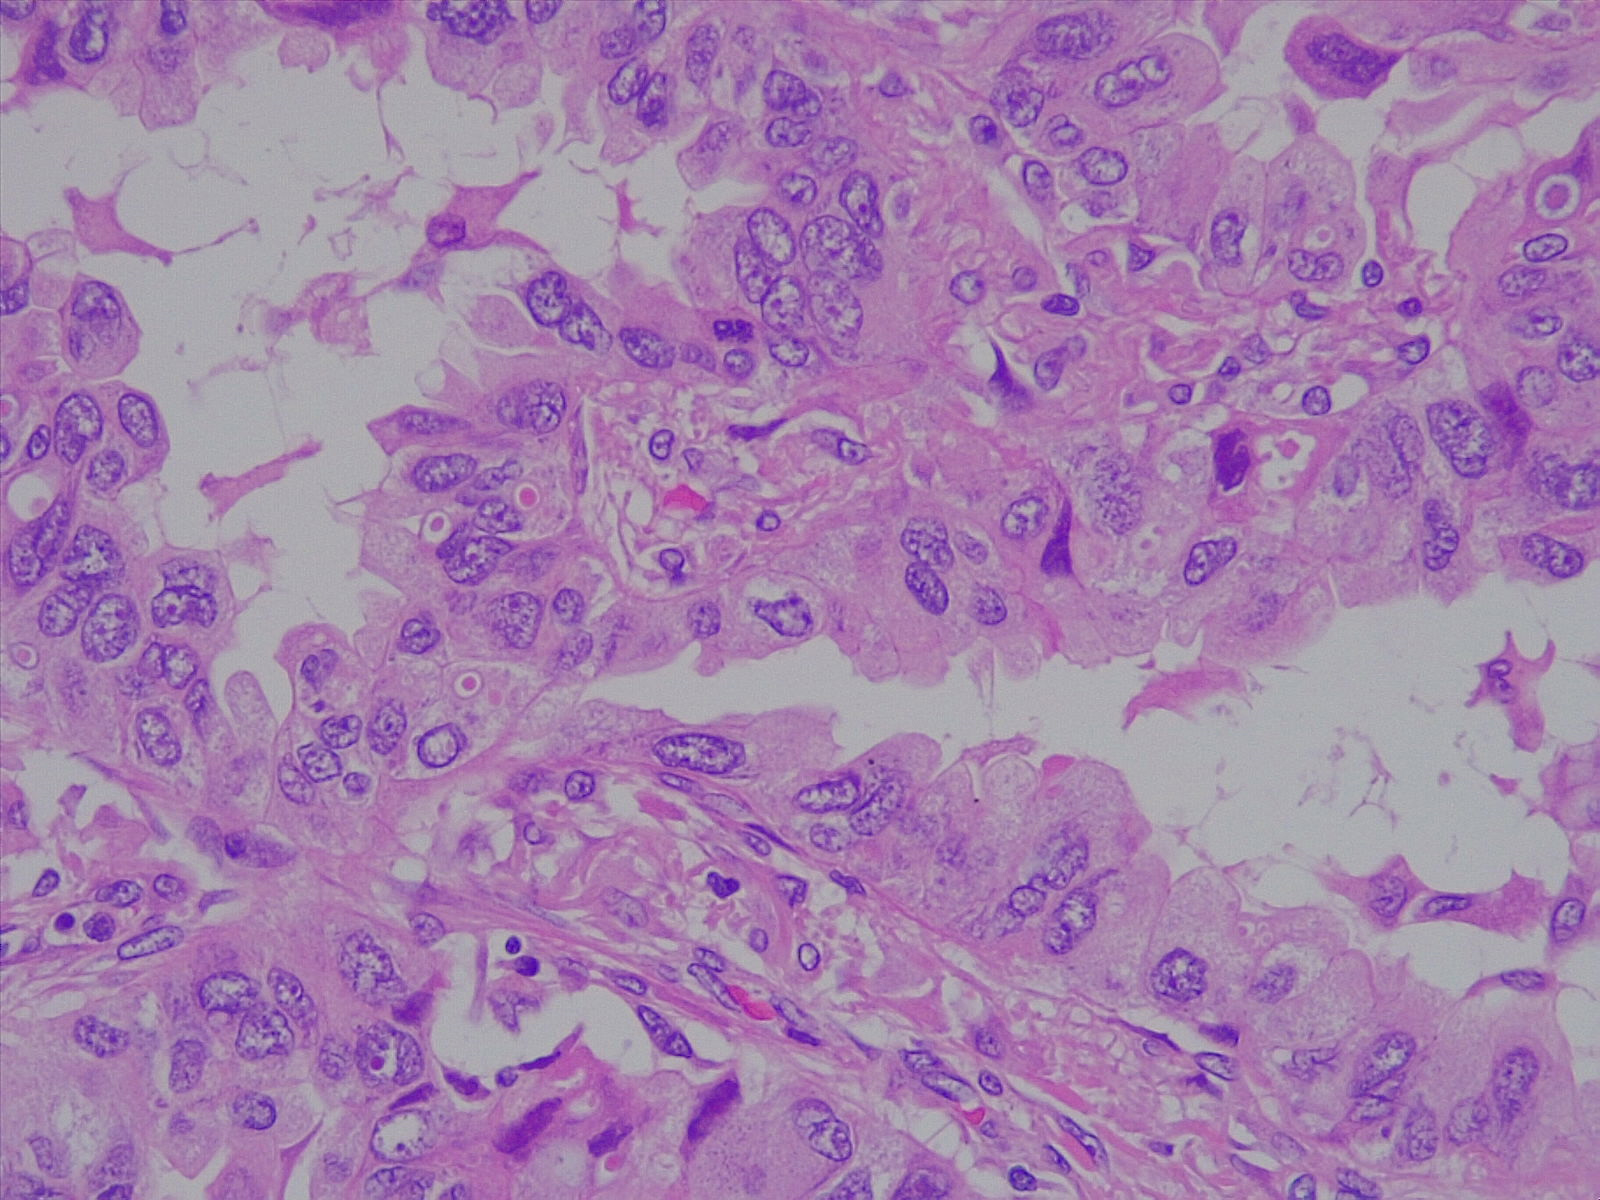
Label: lung adenocarcinoma, moderately differentiated